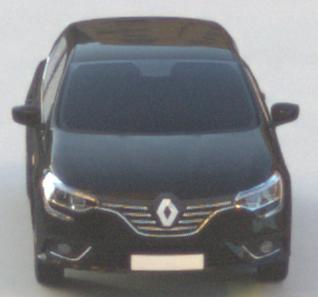
Make: Renault
Model: Mégane ENERGY TCe 100
Detailed model: Mégane (IV)
Model produced from: 2016/03
Model produced until: 2018/08
Doors: 5
Color: black
Road condition: dry road
Daytime: sunrise or sunset
Contrast: medium contrast